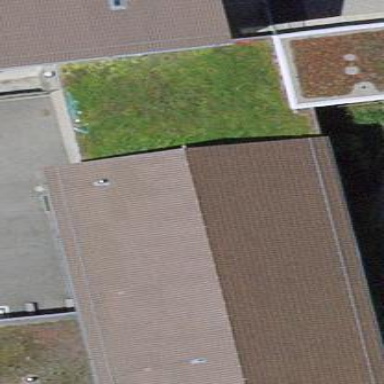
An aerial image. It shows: Building with gabled roof.